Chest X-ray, AP view. Patient: 47 years old, sex M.
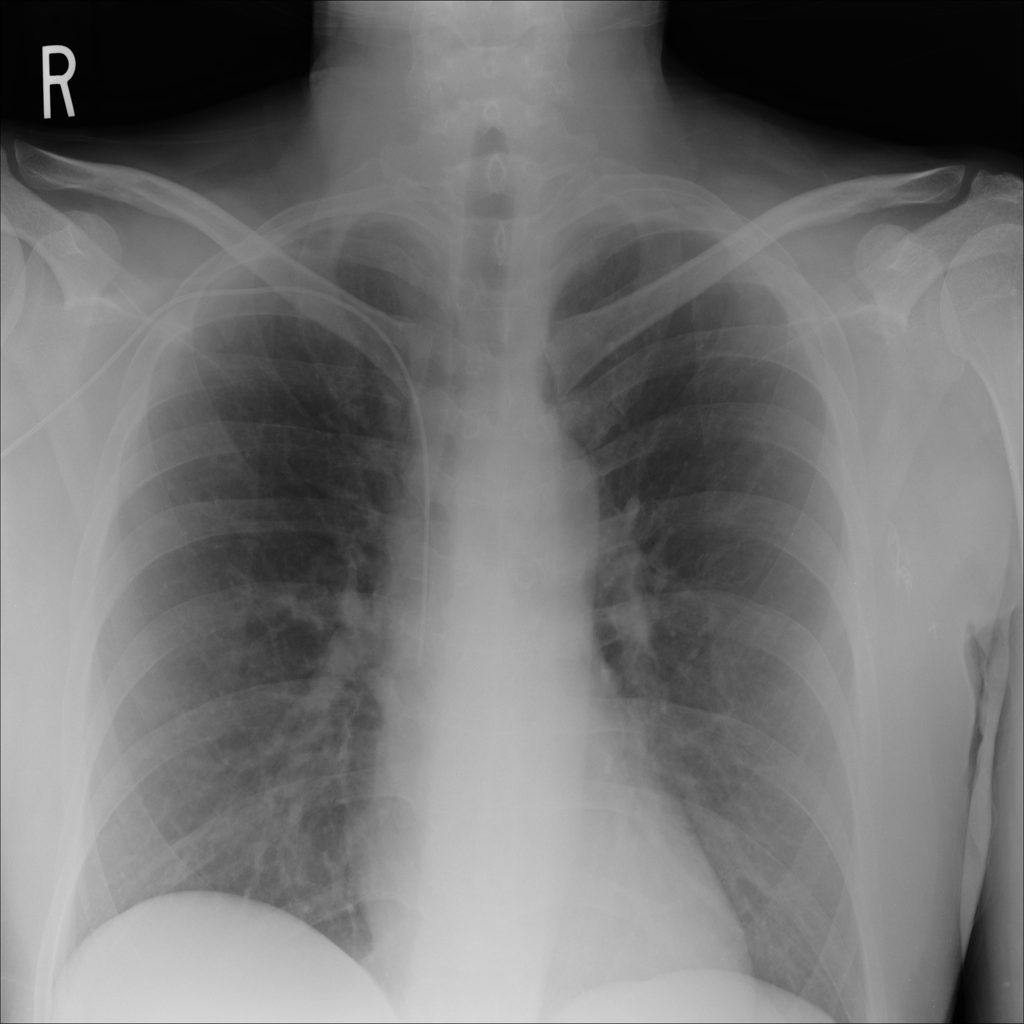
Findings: No Finding